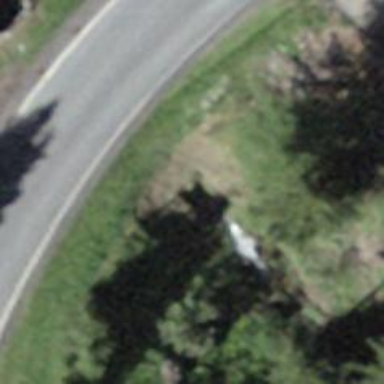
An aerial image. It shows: Culvert tunnel underneath ditch.